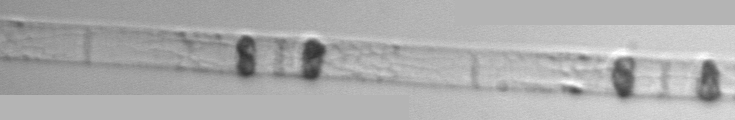
Label: Dactyliosolen_blavyanus